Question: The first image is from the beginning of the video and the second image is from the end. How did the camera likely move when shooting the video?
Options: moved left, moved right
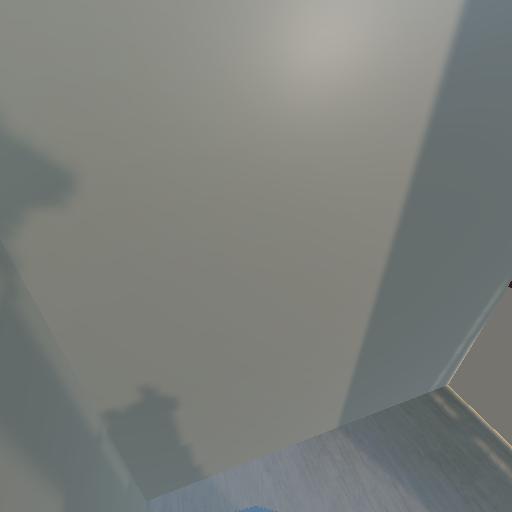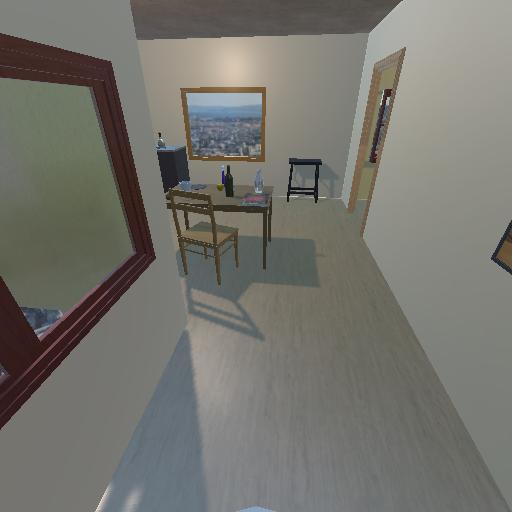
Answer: moved left